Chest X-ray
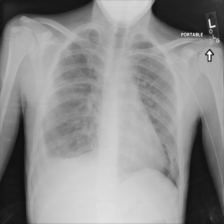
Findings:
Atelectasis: negative
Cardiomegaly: negative
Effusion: negative
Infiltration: negative
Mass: negative
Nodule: negative
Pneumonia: negative
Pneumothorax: negative
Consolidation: negative
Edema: negative
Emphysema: negative
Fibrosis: negative
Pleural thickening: negative
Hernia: negative